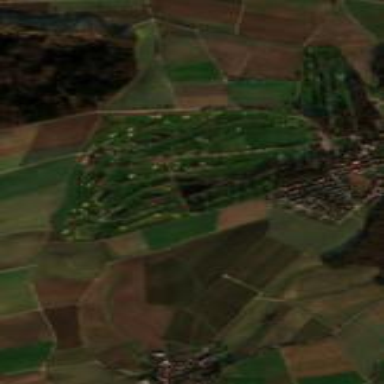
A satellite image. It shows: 27-hole golf course located on leisure land.